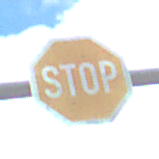
Verkehrszeichen: Stop
Umgebung: Outdoor, Nature
Tageszeit: Midday
Wetter: PartlyCloudy
Licht: Natural
Jahreszeit: NotSpecified
Kontrast: HighContrast